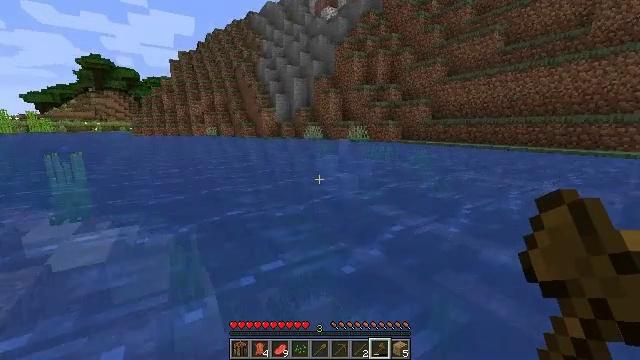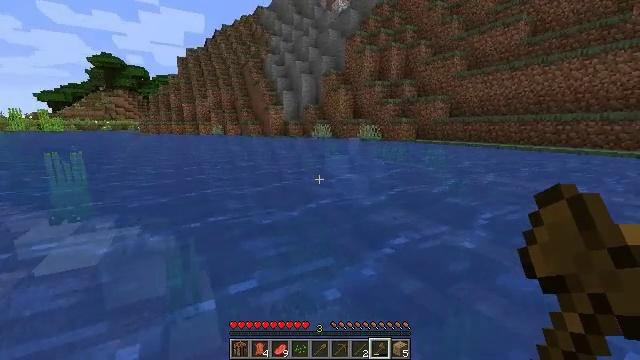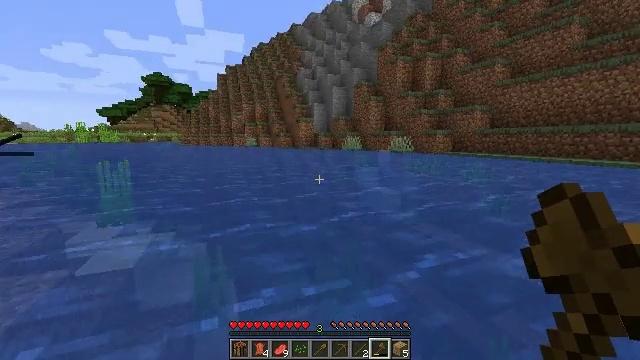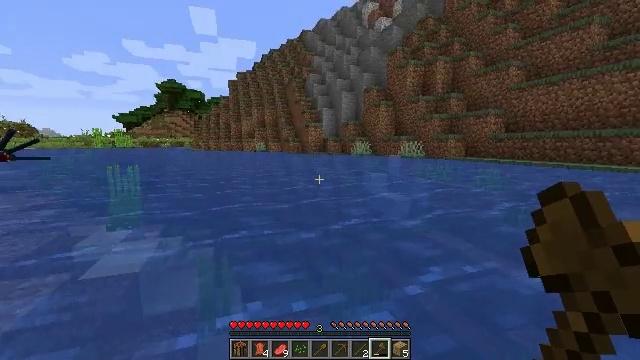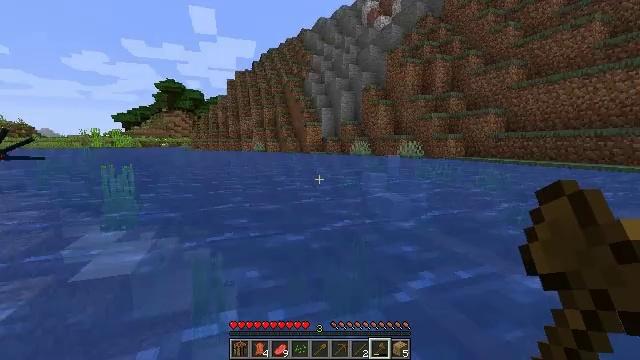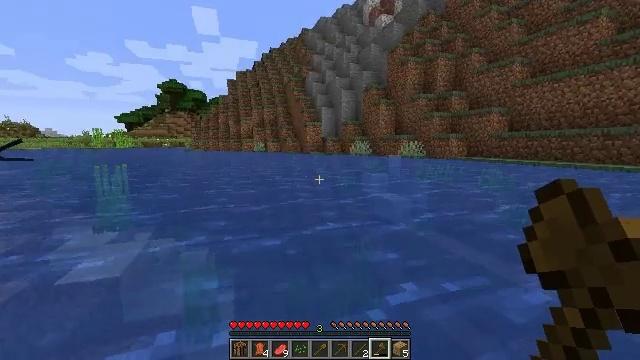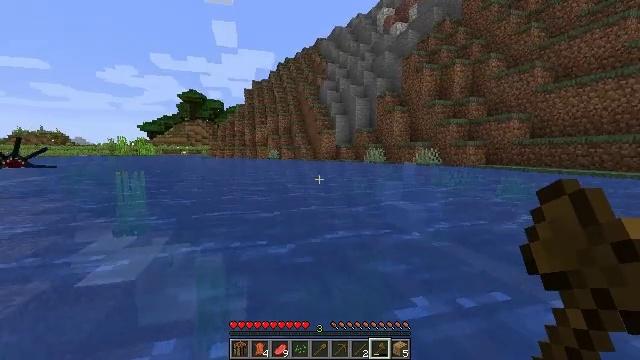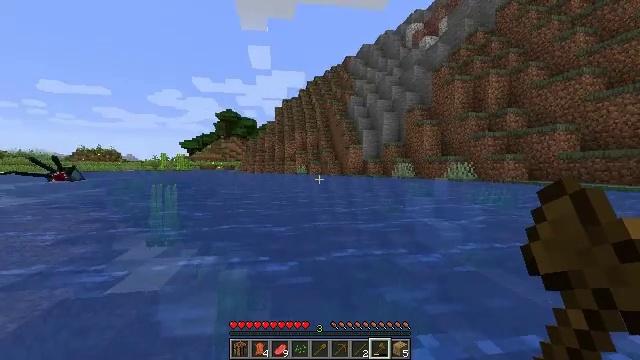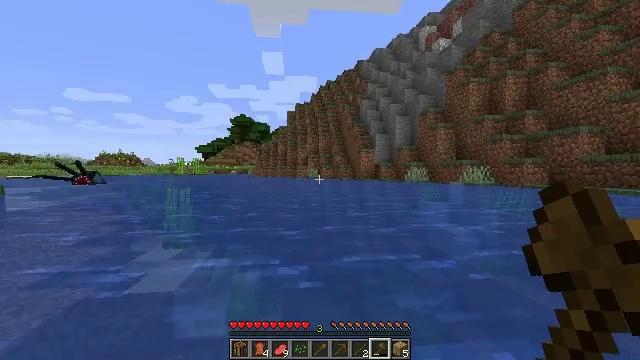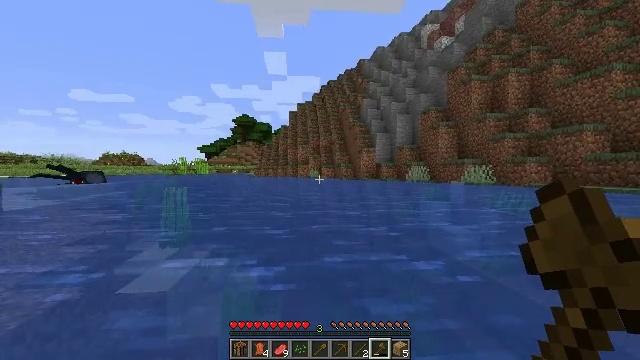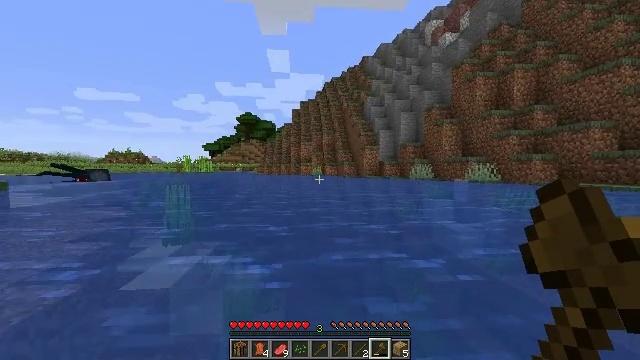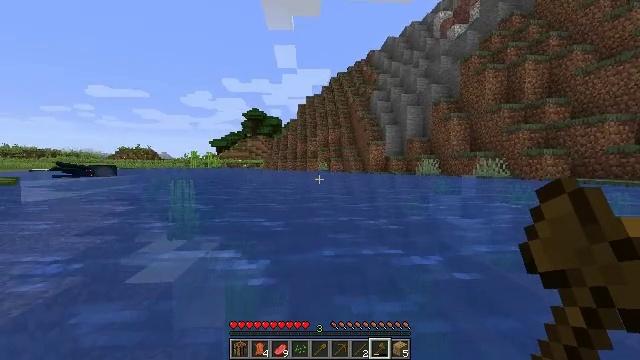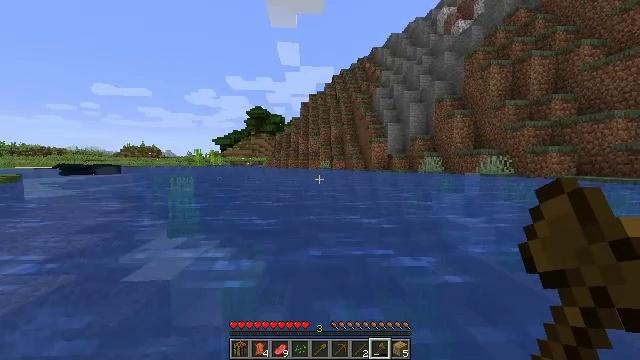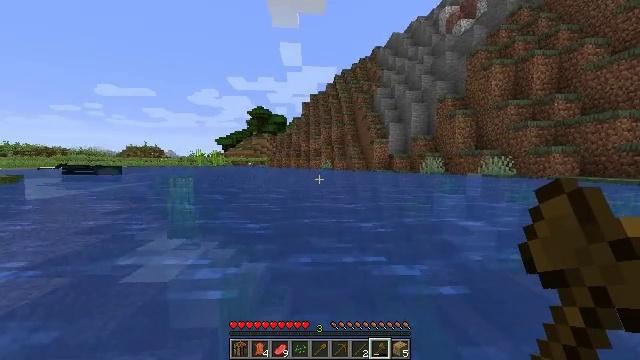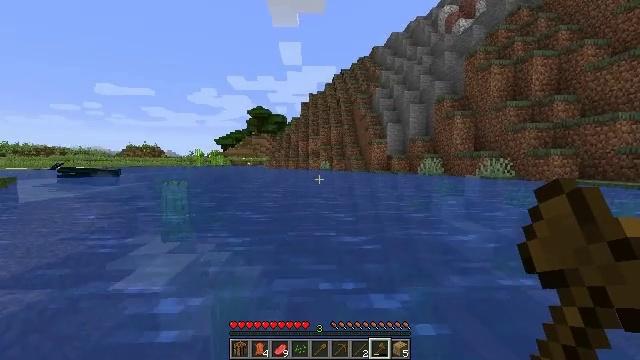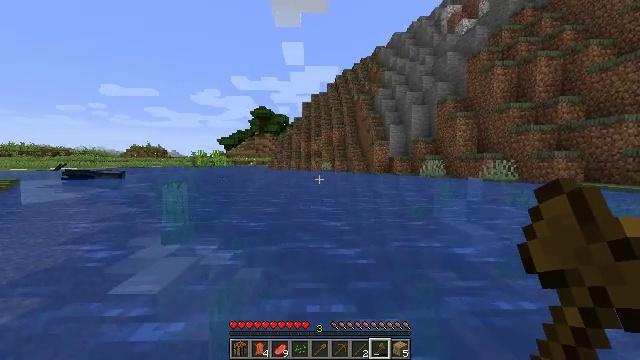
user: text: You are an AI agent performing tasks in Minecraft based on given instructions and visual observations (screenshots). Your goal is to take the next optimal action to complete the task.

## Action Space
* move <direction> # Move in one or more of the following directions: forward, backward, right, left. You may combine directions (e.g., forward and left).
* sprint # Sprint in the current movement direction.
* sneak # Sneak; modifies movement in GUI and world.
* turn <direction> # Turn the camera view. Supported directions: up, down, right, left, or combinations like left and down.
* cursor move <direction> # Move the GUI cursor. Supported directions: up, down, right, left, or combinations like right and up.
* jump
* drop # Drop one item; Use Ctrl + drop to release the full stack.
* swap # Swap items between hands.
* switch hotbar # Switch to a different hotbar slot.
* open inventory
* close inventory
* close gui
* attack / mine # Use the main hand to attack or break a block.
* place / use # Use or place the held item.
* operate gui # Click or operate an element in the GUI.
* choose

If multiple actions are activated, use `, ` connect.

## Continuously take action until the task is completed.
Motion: motion action
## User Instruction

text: Dig up the stone with a tool.
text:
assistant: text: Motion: move forward and move right, sprint, turn left
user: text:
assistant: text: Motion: move forward and move right, sprint, turn left and up
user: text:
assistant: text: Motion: move forward and move right, sprint, turn left and up
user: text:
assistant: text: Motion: move forward and move right, sprint
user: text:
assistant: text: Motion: move forward and move right, sprint
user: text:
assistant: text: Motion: move forward and move right, sprint, turn left and up
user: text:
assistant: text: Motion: move forward and move right, sprint, turn left and up
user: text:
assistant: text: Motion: move forward and move right, sprint, turn left
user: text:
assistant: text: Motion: move forward and move right, sprint
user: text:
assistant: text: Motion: move forward and move right, sprint
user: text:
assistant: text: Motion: move forward and move right, sprint, turn left
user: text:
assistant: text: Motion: move forward and move right, sprint, jump
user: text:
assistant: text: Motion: move forward and move right, sprint, jump
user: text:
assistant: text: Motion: move forward and move right, sprint, jump
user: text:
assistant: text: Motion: move forward and move right, sprint, jump
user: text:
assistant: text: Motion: move forward and move right, sprint, turn left, jump
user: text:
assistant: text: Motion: move forward and move right, sprint, jump
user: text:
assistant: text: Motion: move forward and move right, sprint, jump
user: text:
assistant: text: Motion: move forward and move right, sprint, jump
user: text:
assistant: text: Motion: move forward and move right, sprint, jump
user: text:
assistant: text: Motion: move forward and move right, sprint, jump
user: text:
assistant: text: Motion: move forward and move right, sprint, jump
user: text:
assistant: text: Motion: move forward and move right, sprint, jump
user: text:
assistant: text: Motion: move forward and move right, sprint
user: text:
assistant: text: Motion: move forward and move right, sprint, turn right and down
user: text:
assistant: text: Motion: move forward and move right, sprint, turn right and down
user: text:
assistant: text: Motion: move forward and move right, sprint, turn right
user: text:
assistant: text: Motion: move forward and move right, sprint, turn right and down
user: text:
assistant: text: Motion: move forward and move right, sprint, turn right and down
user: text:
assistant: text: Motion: move forward and move right, sprint, turn right and down